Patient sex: M
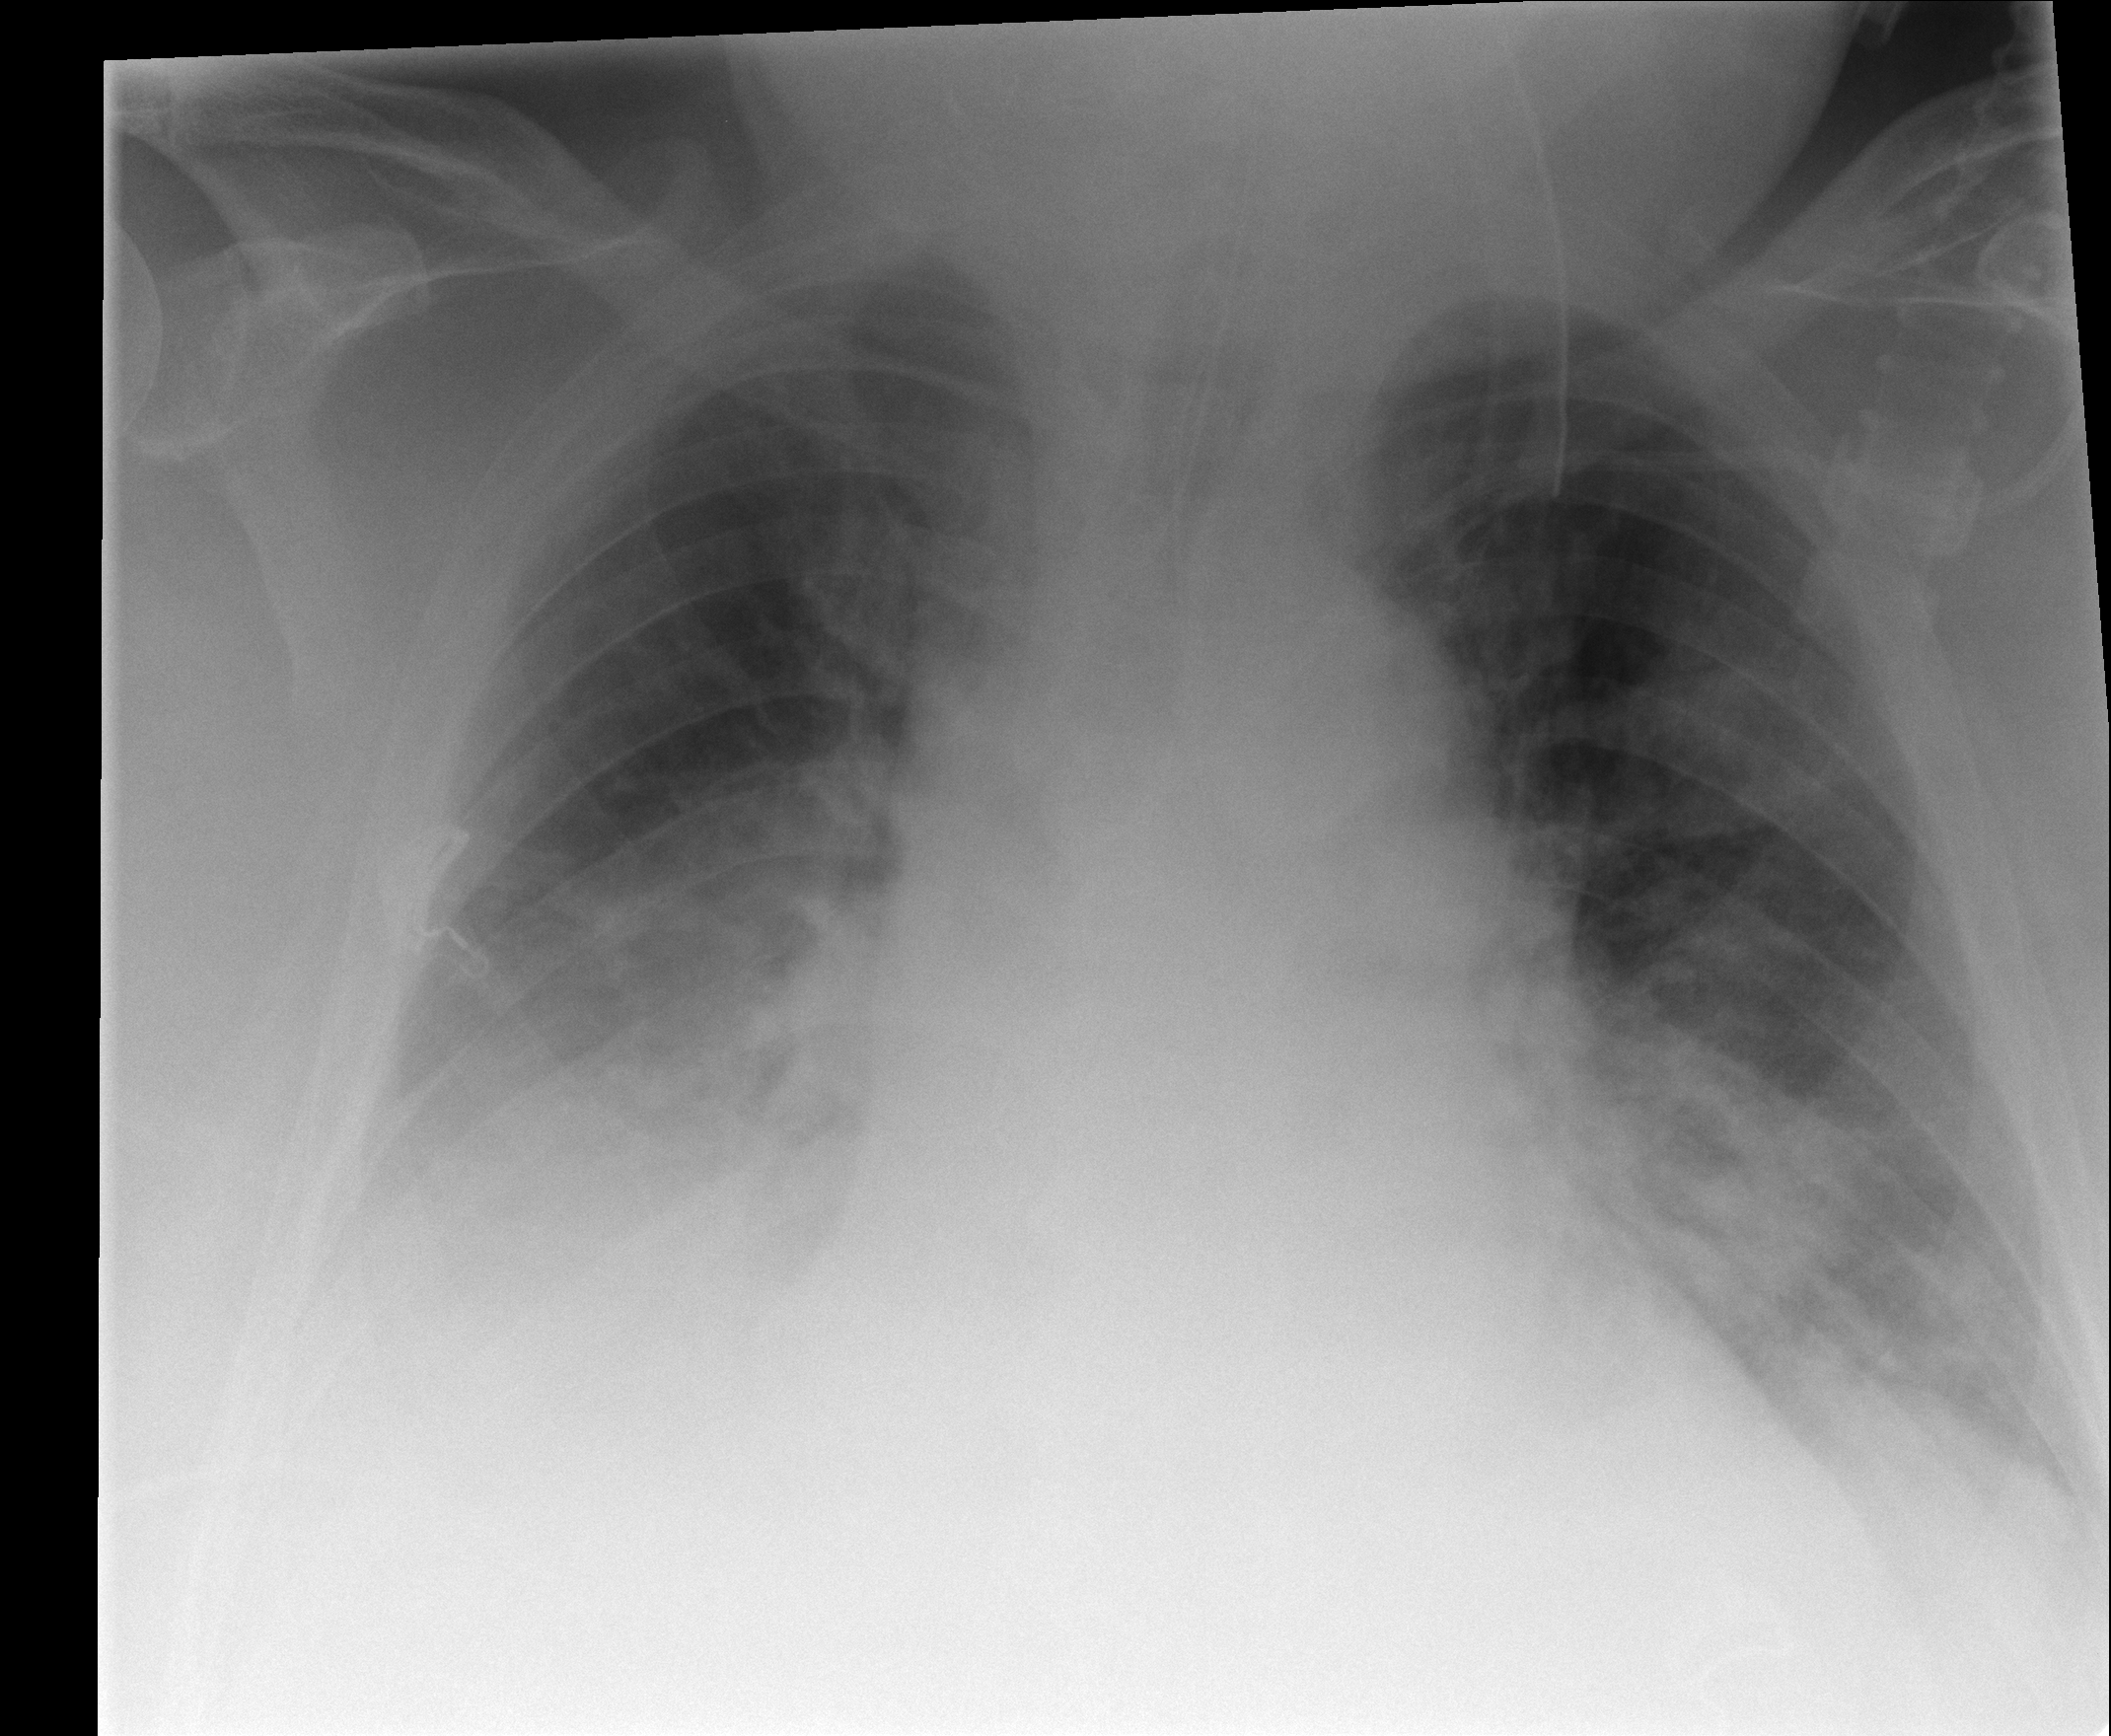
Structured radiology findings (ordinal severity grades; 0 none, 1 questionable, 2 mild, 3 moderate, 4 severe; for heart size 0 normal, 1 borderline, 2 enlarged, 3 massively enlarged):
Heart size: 2
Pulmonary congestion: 2
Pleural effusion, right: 3
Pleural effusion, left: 2
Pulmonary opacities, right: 2
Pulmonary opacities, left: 3
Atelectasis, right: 2
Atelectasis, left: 2